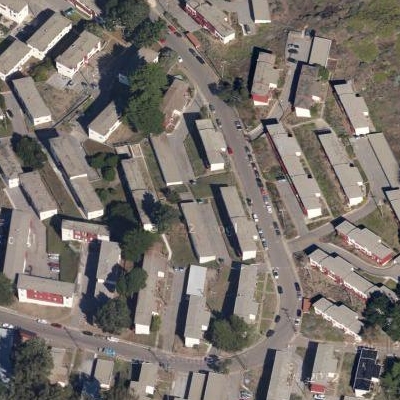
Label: fResident